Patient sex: M
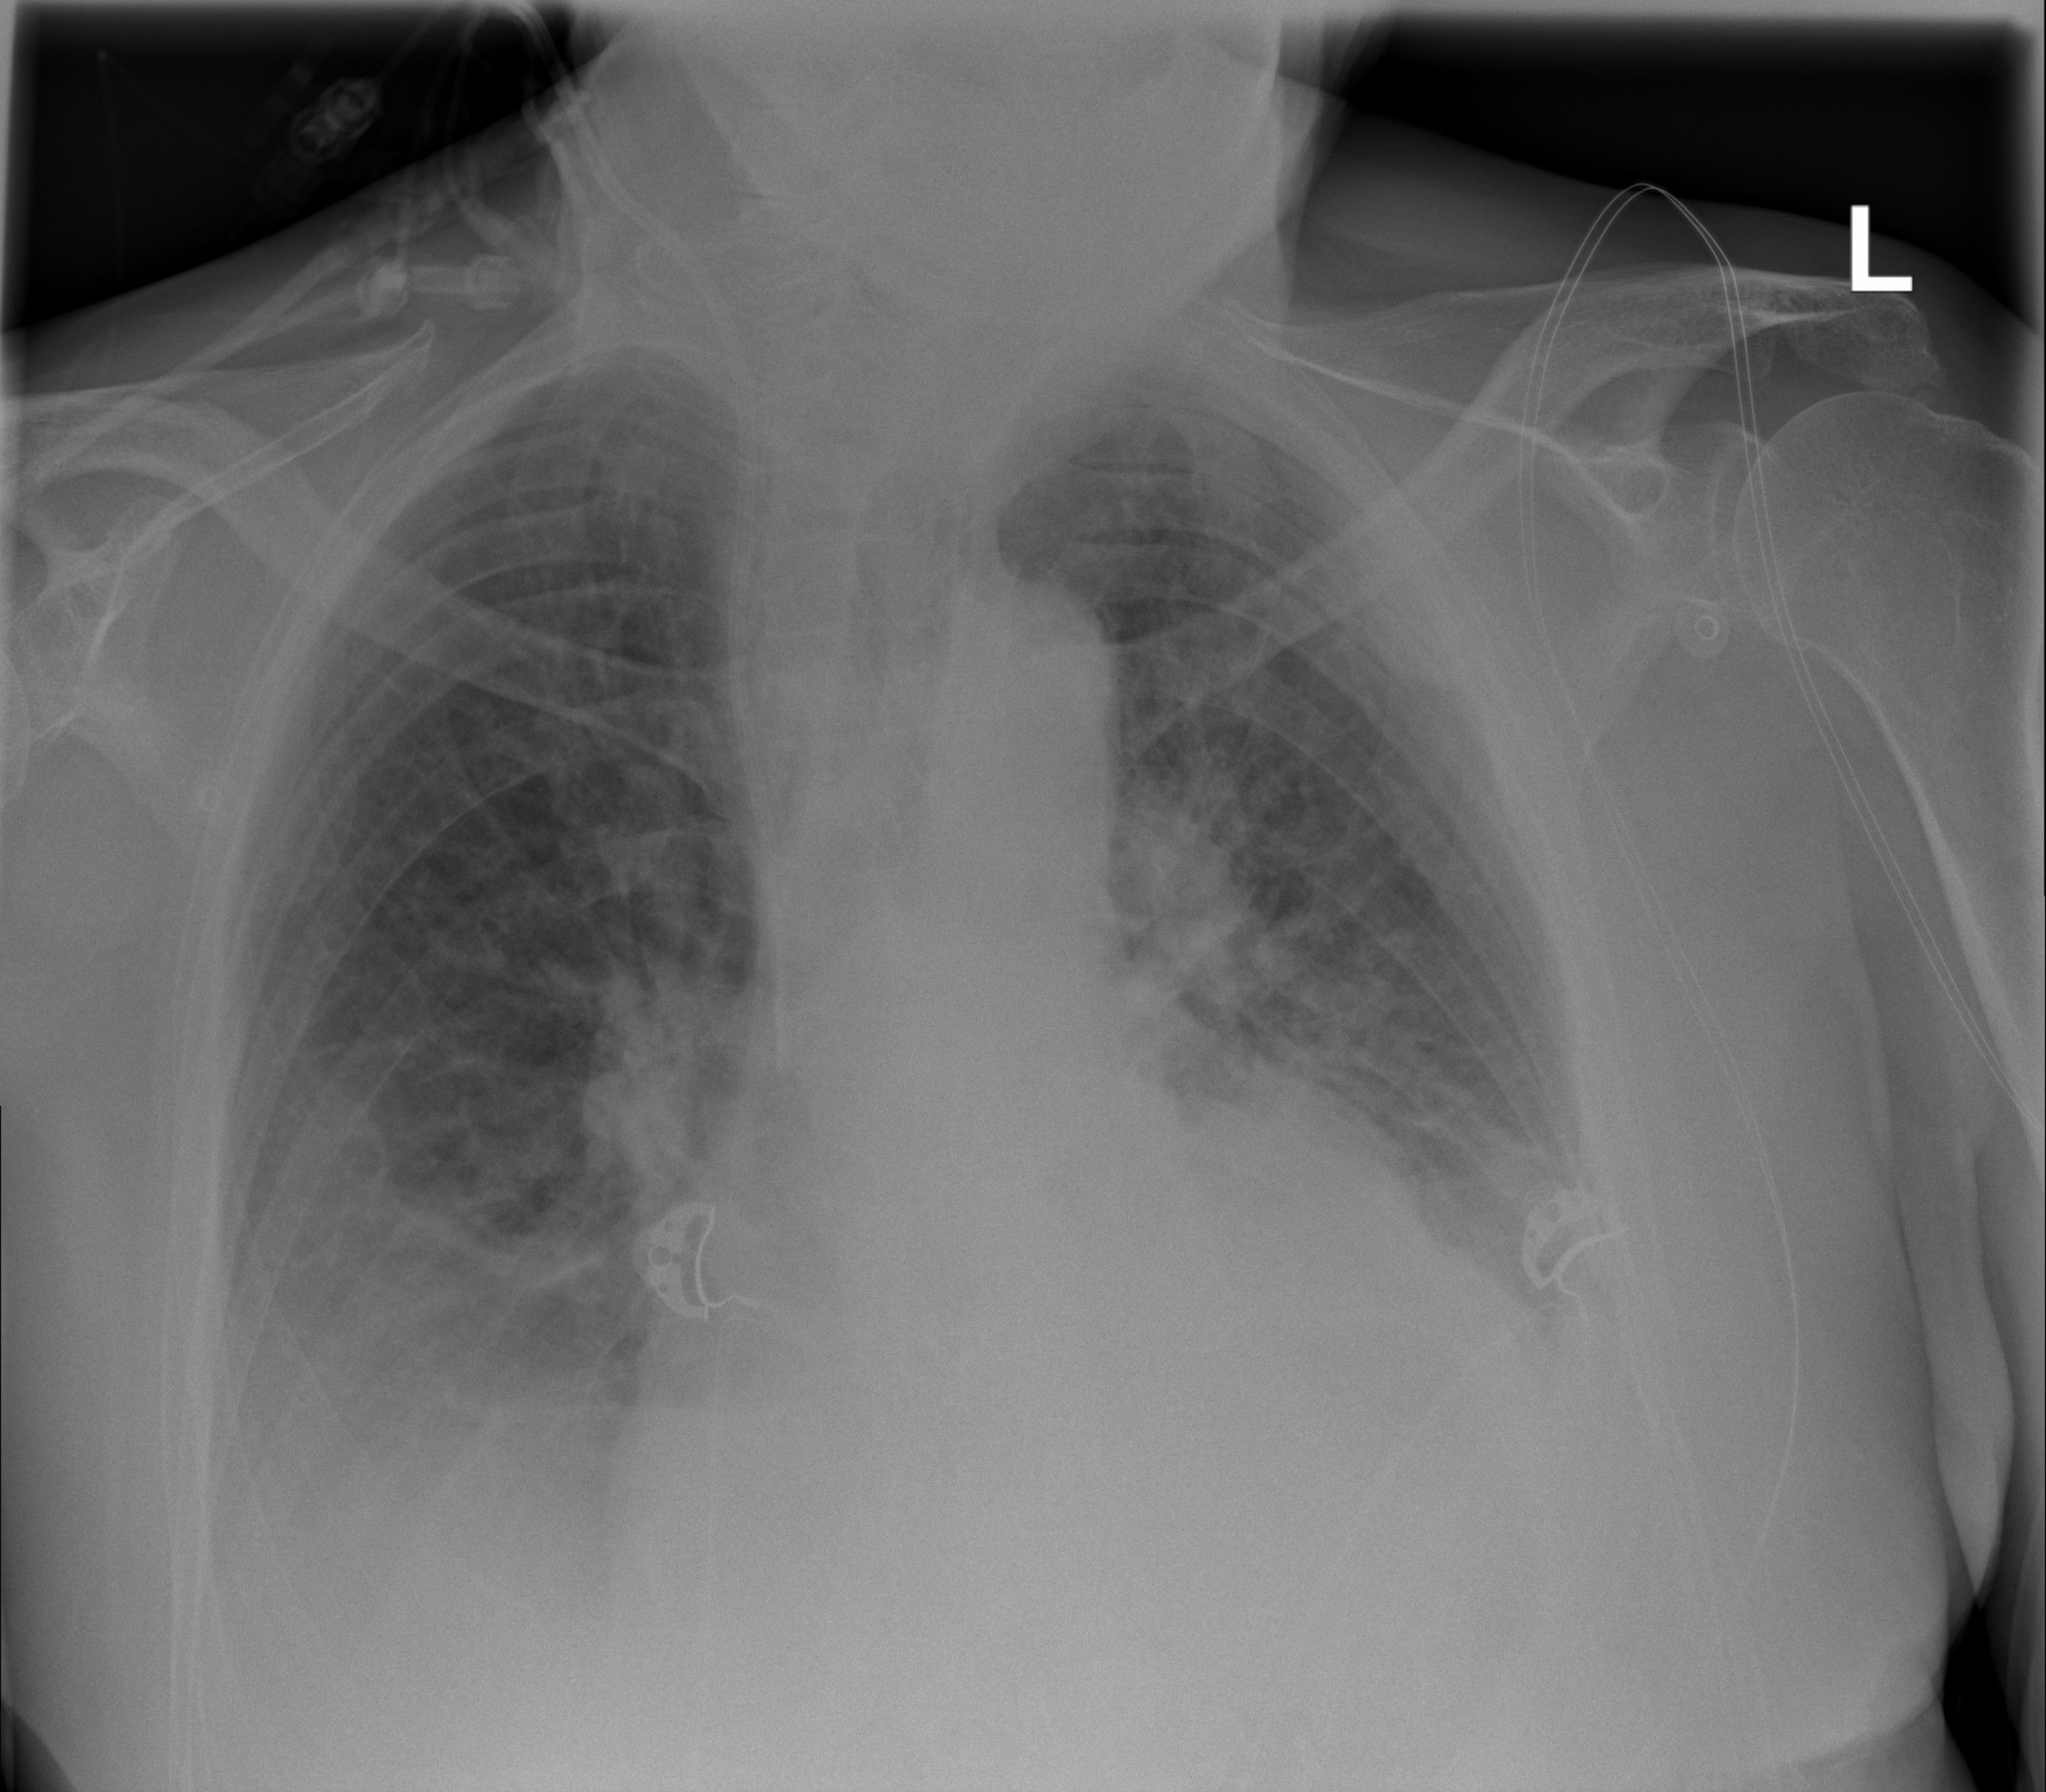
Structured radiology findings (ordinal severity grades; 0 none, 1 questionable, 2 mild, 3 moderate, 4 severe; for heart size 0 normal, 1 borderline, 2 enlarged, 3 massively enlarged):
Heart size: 2
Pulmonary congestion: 2
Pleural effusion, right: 3
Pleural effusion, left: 2
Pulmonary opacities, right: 2
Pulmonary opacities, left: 2
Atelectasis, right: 2
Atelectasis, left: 2